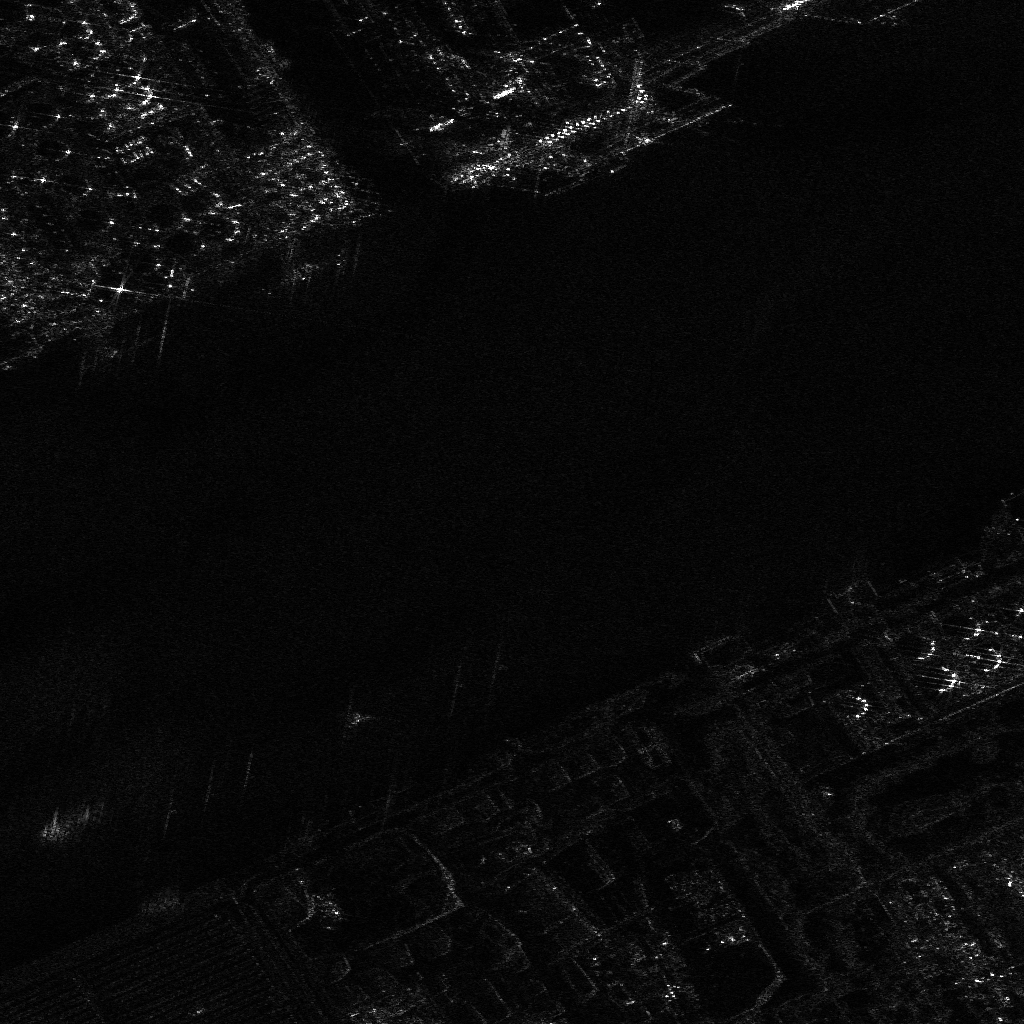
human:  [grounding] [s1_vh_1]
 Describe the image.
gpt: In the satellite image, there is  <ref>1 large container </ref> <box>[[5, 76, 8, 83, 71]]</box> located at bottom left,  <ref>1 medium container </ref> <box>[[28, 22, 31, 29, 61]]</box> located at top left.